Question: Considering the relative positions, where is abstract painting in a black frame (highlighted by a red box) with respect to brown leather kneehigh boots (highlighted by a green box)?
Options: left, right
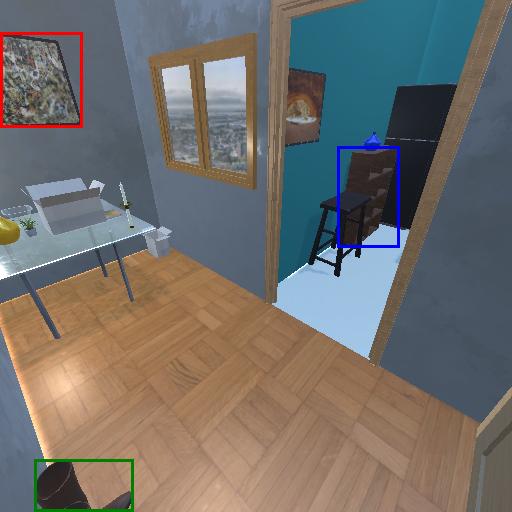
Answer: left